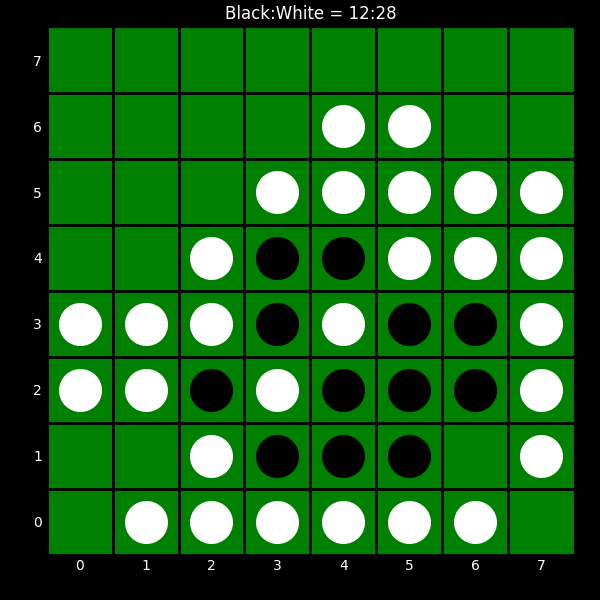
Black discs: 12
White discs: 28